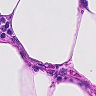
Metastatic tissue present: no